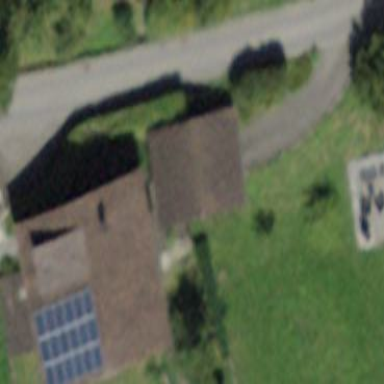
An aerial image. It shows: Garage.